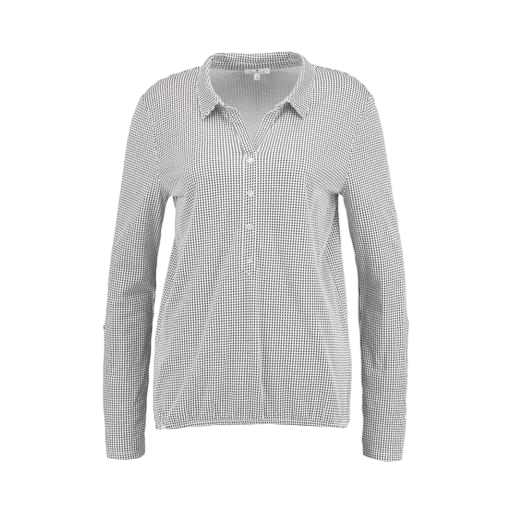
white check roll-tab shirt, white aster tonal check blouse, checked long sleeved shirt, white background